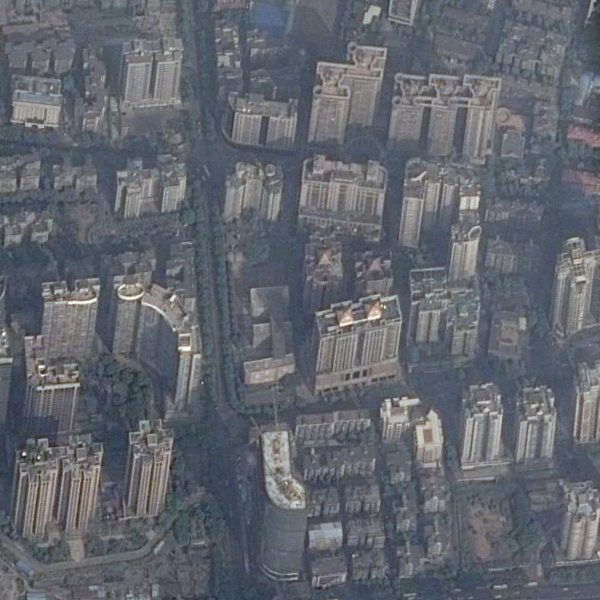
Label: Commercial